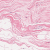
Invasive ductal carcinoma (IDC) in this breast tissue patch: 0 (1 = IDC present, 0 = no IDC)